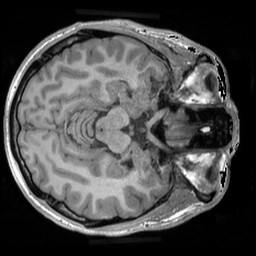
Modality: T1w
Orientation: axial
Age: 21
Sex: male
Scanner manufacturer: siemens
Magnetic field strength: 3 T
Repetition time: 1.9 s
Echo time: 0.00232 s